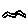
Label: zigzag